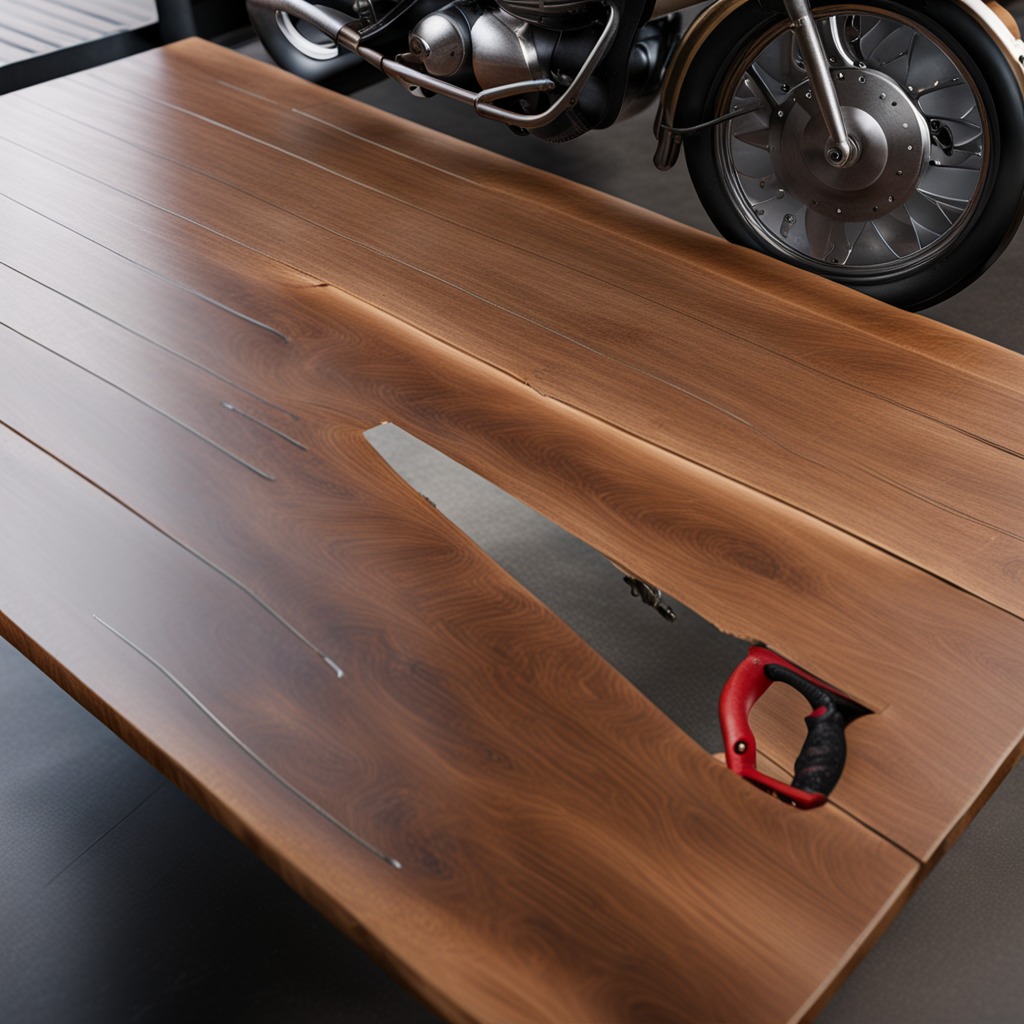
A metal saw is lying on the oil-spilled wooden table in a vintage motorcycle garage.